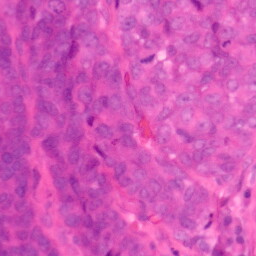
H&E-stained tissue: Colon